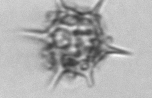
Label: Dictyocha